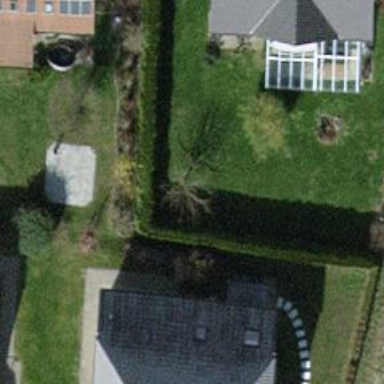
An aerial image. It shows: Hedge acting as barrier.